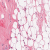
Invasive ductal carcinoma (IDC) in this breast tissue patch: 0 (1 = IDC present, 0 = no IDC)